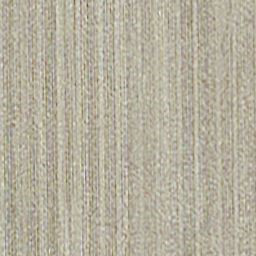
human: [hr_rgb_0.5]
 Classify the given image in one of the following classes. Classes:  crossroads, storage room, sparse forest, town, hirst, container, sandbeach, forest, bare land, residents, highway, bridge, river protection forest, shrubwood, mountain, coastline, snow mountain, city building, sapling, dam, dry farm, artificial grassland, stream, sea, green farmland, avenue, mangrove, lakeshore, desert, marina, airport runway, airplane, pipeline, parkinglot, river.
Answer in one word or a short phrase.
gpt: dry farm